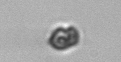
Label: Heterocapsa_rotundata